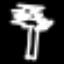
Label: palm tree